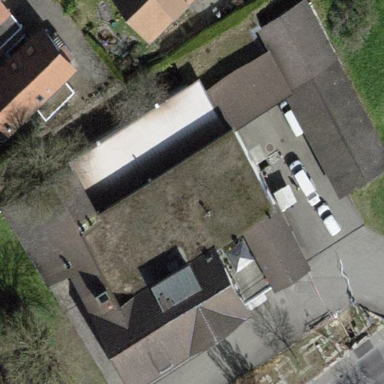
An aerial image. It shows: Residential building.